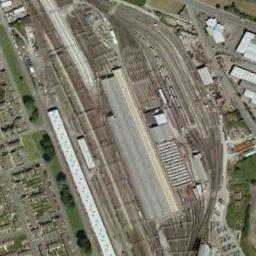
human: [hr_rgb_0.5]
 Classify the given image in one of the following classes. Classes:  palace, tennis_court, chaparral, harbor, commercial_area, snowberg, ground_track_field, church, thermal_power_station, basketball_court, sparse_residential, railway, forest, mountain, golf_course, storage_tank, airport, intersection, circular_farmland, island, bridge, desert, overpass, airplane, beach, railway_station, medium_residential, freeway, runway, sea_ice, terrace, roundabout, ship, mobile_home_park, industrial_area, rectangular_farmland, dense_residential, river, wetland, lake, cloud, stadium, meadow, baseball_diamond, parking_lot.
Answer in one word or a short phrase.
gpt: railway_station